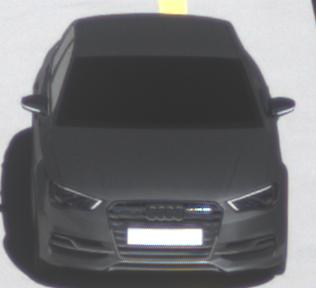
Make: Audi
Model: S3
Detailed model: 8V
Model produced from: 2013
Model produced until: 2020
Doors: 4
Color: gray
Road condition: dry road
Daytime: midday
Contrast: high contrast